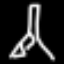
Label: The Eiffel Tower